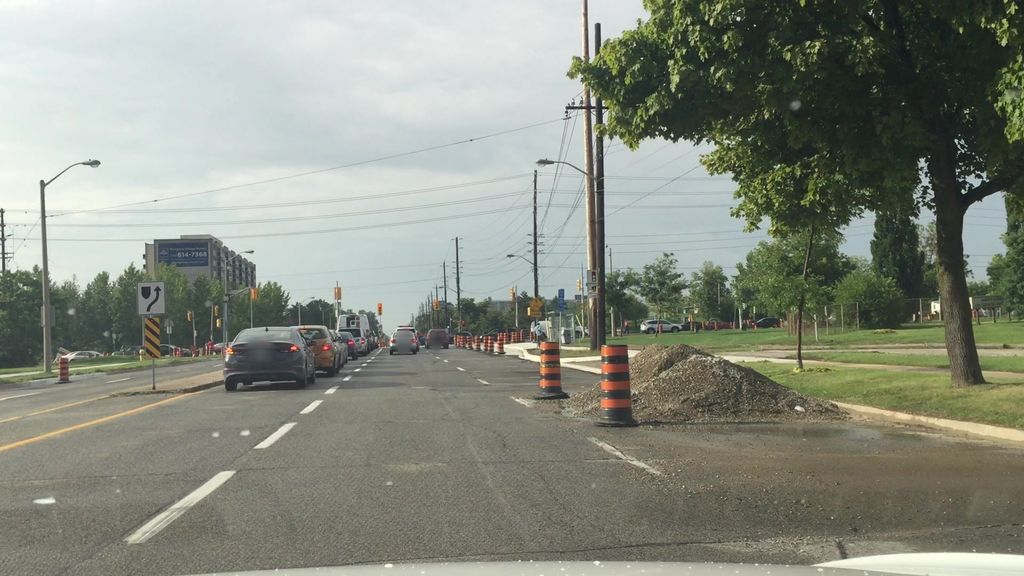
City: toronto